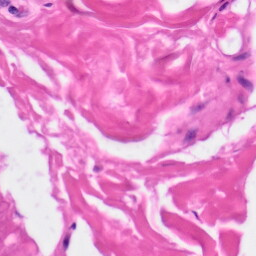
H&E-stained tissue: Skin